Question: Im currently using Wordpress to build a portfolio site. I need to create a hover effect that is triggered when a mouse enters either. I'm trying to get a box to display over the image area that contains a permalink saying to "view project" about the specific post whilst the thumbnail slowly zooms in. My site is currently responsive as well so I can't use any fixed widths or heights for this.
This is what im aiming for:

Im basically trying to replicate what Fi are doing with there image hovers here <URL>
I've posted my current markup on <URL> ''
Thanks
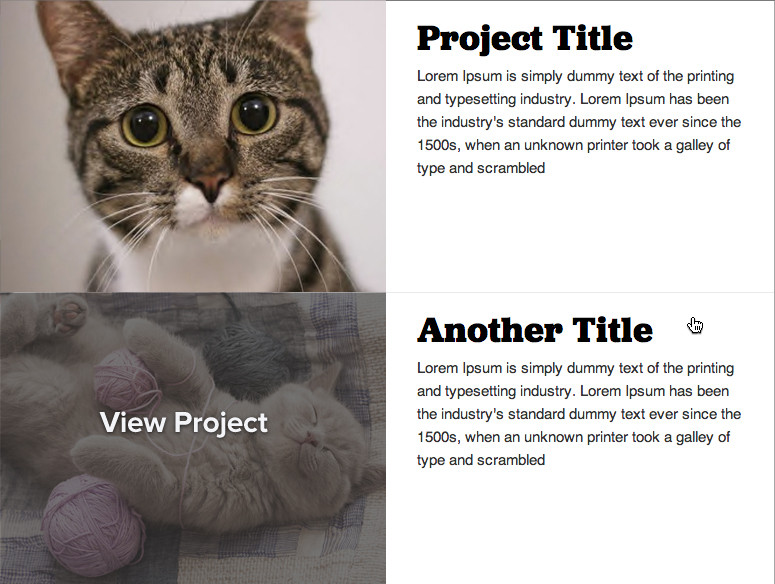
Answer: here you go...this is pure css based.
<URL>
'''
.loop-item {
-webkit-transform:translate3d(0, 0, 0);
-moz-transform:translate3d(0, 0, 0);
-ms-transform:translate3d(0, 0, 0);
-o-transform:translate3d(0, 0, 0);
transform:translate3d(0, 0, 0);
overflow:hidden;
position:relative;
'''
}